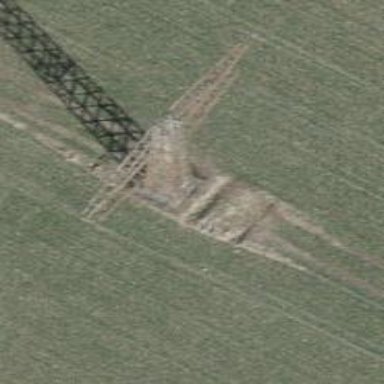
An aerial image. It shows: Lattice structure tower used for power distribution.